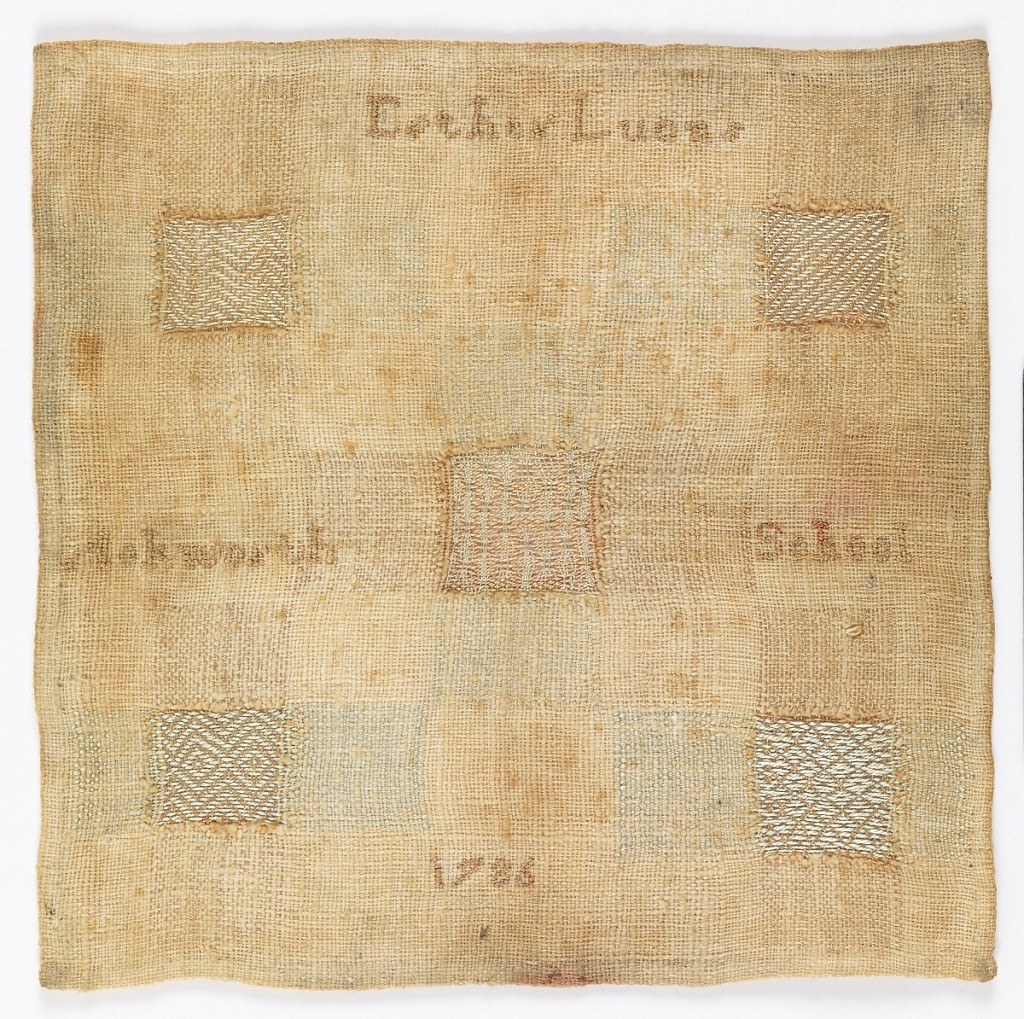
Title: Darning sampler
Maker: Esther Lucas
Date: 1785
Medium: silk embroidery on cotton foundation Technique: running (pattern darning) and cross stitch on plain weave
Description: Darning sampler with five pattern crosses. Hemmed on all four sides.
Five holes were cut from the plain weave foundation fabric and the holes darned to simulate five different weaves; twill, herringbone twill, bird's eye diaper and two float patterns. Inscription in cross stitch.